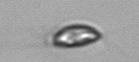
Label: Chrysochromulina